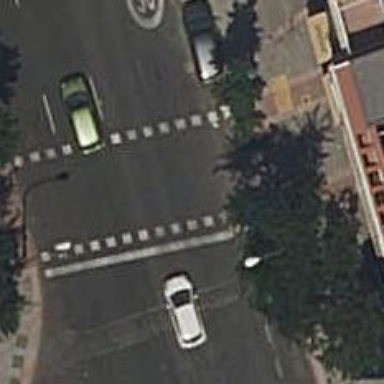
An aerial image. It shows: Traffic signals at road crossing.